Question: I'm working with this entity that has a timeStamp attribute that happens to be a Date type

Problem comes out, when I try to perform a search by date like:
'''
NSDate *today = [NSDate date];
NSDate *end_day = [today dateByAddingTimeInterval: -5*one_day]; // the last 5 days
result = [helper fetchObjectsForEntityName:@"MyEntity" withPredicate:
[NSPredicate predicateWithFormat:@"timestamp > %f", [end_day ] ]];
'''
When I print out the value of the predicate, all I get is something like:
'''
timestamp > CAST(3781<PHONE>, "NSDate")
'''
But when the statement gets executed, it crashes.
I use the same method in other parts of the code and it work with no problems, and
obviously if I remove the NSPredicate, again it works.
For the question's sake here's also the code for
'''
- (NSSet *)fetchObjectsForEntityName:(NSString *)newEntityName
withPredicate:(id)stringOrPredicate, ...
{
NSFetchRequest *request = [NSFetchRequest fetchRequestWithEntityName:newEntityName];
if (stringOrPredicate)
{
NSPredicate *predicate;
if ([stringOrPredicate isKindOfClass:[NSString class]])
{
va_list variadicArguments;
va_start(variadicArguments, stringOrPredicate);
predicate = [NSPredicate predicateWithFormat:stringOrPredicate
arguments:variadicArguments];
va_end(variadicArguments);
} else {
NSAssert2([stringOrPredicate isKindOfClass:[NSPredicate class]],
@"Second parameter passed to %s is of unexpected class %@",
sel_getName(_cmd), @"Whatevah");
predicate = (NSPredicate *)stringOrPredicate;
}
[request setPredicate:predicate];
}
NSError *error = nil;
NSArray *results = [self.managedObjectContext executeFetchRequest:request error:&error];
if (error != nil)
{
[NSException raise:NSGenericException format:[error description]];
}
return [NSSet setWithArray:results];
}
'''
Does anyone have a clue about what the issue might be?
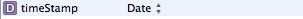
Answer: the complex the question seem the easiest the answer is.
i was using
'''
[NSPredicate predicateWithFormat:@"timestamp > %@", end_day];
'''
without the capital S, like described in my entity!
so it should have been
'''
[NSPredicate predicateWithFormat:@"timeStamp > %@", end_day];
'''
case solved.